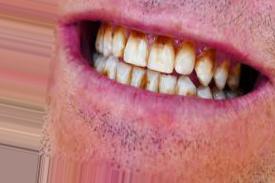
Condition: Tooth Discoloration